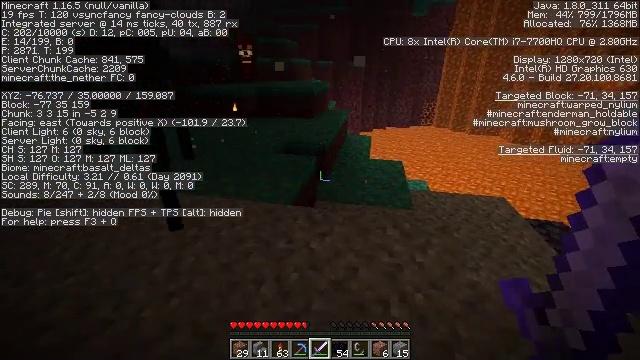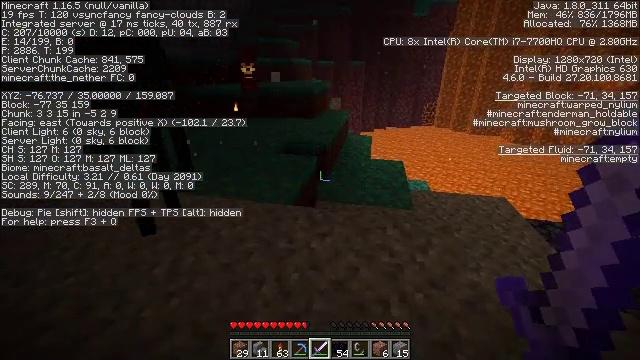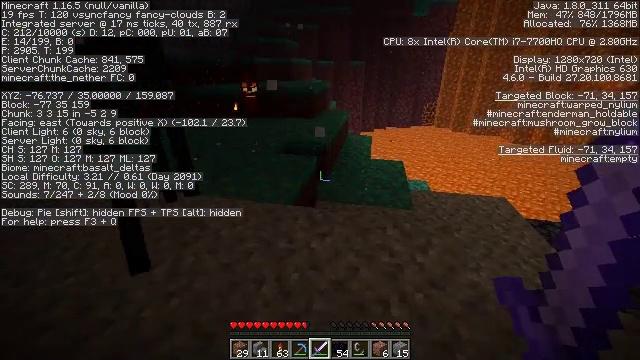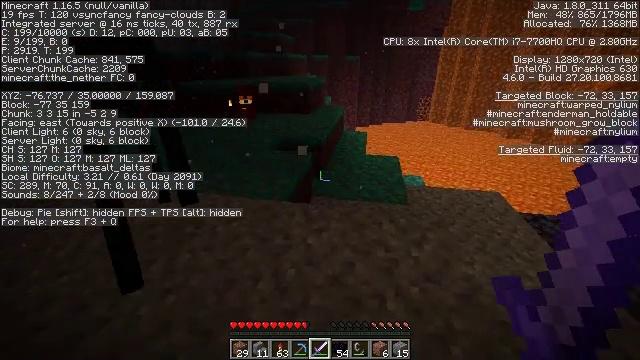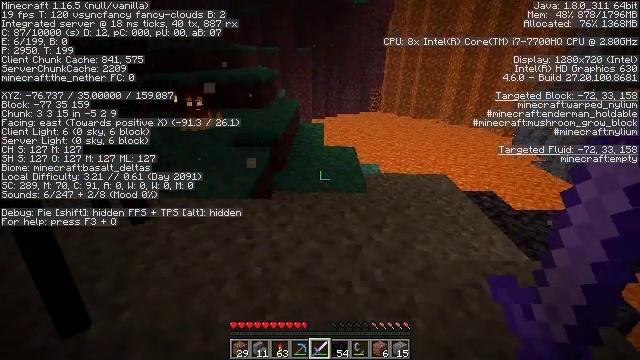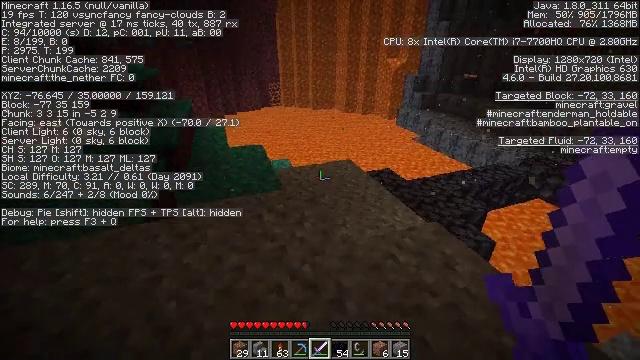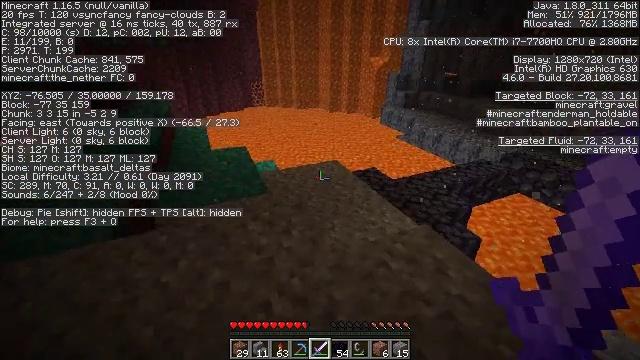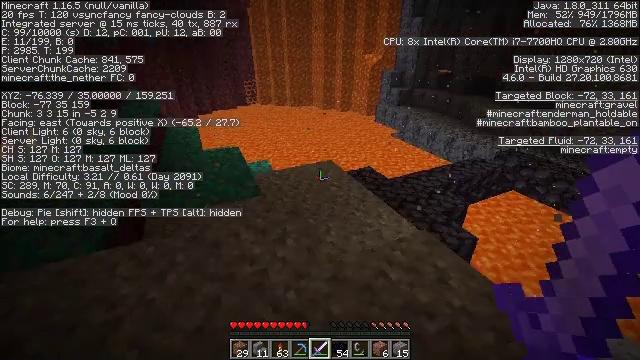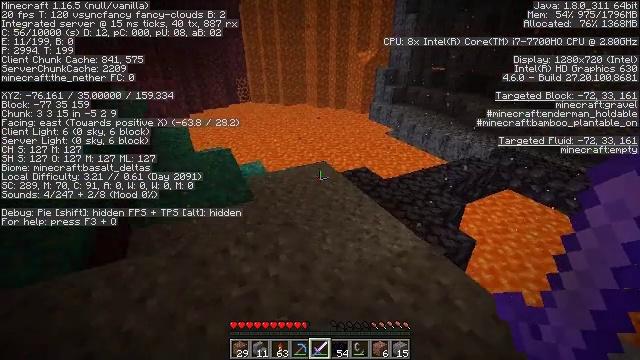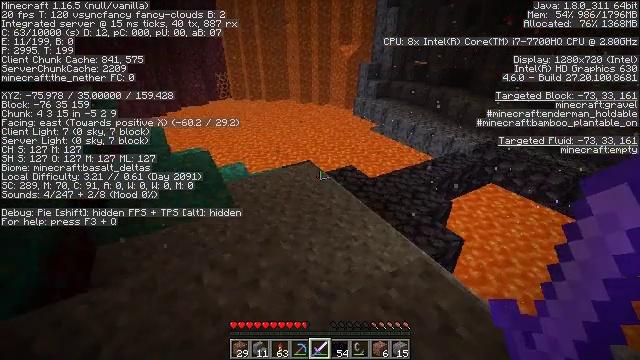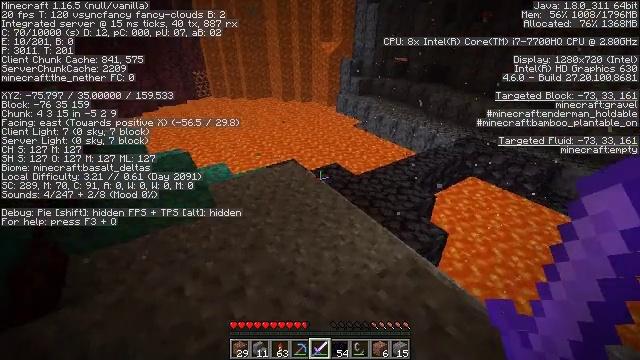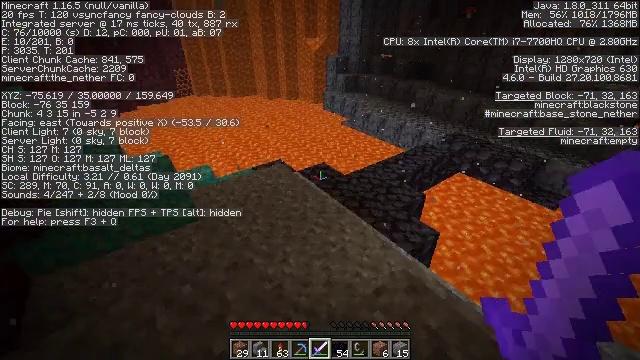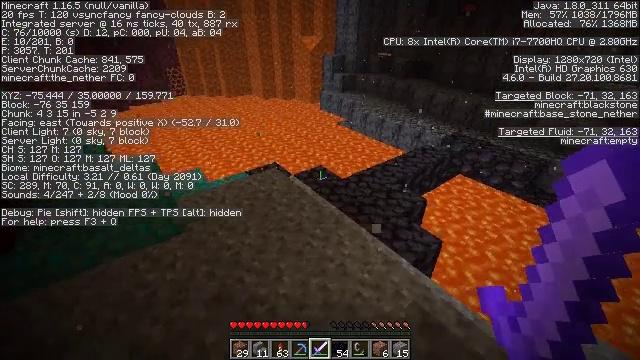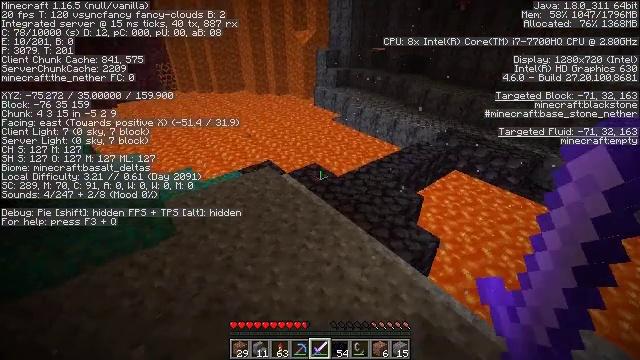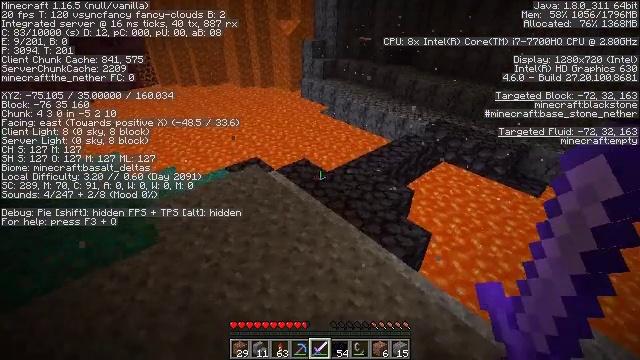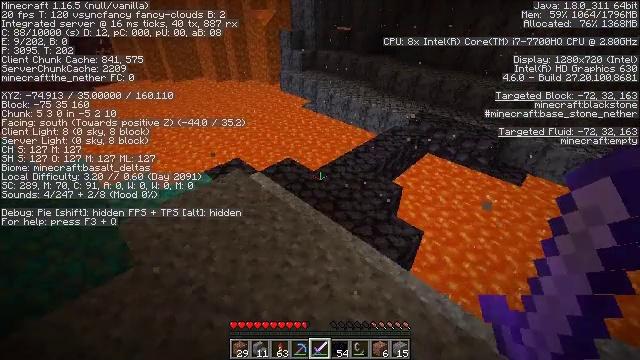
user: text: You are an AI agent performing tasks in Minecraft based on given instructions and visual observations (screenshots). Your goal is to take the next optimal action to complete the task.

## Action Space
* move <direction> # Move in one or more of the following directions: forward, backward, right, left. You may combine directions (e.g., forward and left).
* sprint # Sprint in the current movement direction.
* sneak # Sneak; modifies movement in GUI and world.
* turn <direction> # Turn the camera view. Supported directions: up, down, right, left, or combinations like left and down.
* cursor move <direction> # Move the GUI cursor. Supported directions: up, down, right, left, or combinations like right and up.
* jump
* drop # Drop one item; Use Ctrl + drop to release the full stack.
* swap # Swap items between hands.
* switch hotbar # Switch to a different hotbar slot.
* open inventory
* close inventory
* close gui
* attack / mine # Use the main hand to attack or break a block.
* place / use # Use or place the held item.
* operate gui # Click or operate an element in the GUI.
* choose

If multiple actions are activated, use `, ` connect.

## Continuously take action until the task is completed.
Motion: motion action
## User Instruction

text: Kill a magma cube.
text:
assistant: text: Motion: no_op
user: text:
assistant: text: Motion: no_op
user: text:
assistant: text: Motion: turn right
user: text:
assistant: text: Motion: turn right and down
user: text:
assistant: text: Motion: move forward, turn right and down
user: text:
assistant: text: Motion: move forward, turn right
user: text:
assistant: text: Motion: move forward, turn right
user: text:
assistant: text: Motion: move forward, turn right
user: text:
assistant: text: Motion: move forward, turn right and down
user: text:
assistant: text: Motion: move forward, turn right
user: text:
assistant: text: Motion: move forward, turn right
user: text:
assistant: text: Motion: move forward
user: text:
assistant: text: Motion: move forward, turn right
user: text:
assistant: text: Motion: move forward, turn right and down
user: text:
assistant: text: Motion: move forward and move left, turn right and down
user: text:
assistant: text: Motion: move forward and move left, turn right
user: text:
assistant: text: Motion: move forward and move left, turn right
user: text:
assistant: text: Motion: move forward and move left, turn right
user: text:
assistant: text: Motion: move forward, turn right
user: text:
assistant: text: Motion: move forward, turn right
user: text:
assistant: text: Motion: move forward
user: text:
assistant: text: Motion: move forward
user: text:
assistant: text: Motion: move forward
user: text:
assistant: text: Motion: move forward
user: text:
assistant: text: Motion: move forward
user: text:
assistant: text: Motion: move forward
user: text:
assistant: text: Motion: move forward
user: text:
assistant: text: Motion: move forward, turn right
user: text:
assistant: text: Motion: move forward, turn right
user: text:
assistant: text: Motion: move forward